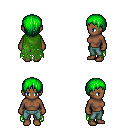
a pixel art fantasy rpg character, female body template, human, dark skin, green tattered cape, teal pants, green plain hairstyle, four views (front, back, left, right), 2x2 character sprite sheet, small pixel art, hard edges, no anti-aliasing